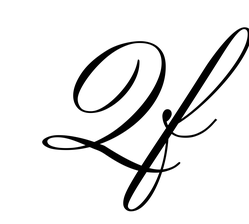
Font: PinyonScript-Regular